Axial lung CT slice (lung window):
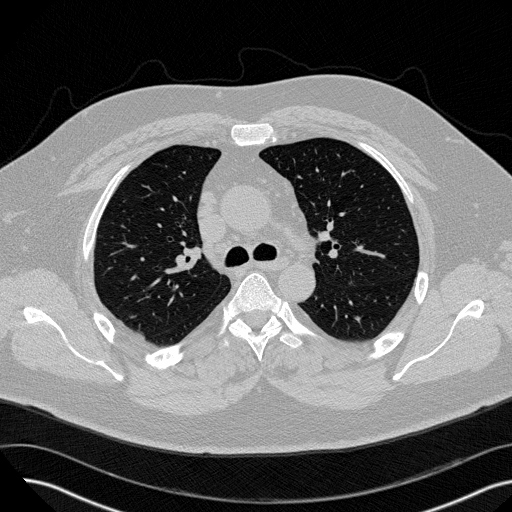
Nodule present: no